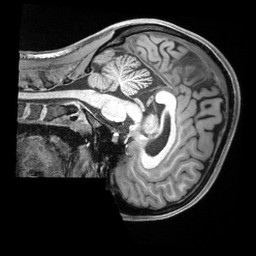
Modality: T1w
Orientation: sagittal
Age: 25
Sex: female
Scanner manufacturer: siemens
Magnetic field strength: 3 T
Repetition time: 2.4 s
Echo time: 0.00226 s